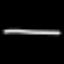
Label: line